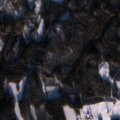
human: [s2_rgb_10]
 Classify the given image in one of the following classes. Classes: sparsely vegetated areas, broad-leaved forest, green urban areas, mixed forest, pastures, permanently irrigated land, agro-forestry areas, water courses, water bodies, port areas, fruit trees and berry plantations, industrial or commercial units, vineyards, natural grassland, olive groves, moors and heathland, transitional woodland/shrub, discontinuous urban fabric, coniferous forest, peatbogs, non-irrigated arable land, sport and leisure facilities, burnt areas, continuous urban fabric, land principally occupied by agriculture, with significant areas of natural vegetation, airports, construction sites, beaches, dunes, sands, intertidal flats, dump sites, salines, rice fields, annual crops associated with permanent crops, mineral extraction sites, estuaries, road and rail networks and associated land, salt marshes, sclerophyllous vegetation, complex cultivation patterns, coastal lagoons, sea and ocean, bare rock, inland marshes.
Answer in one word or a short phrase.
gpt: land principally occupied by agriculture, with significant areas of natural vegetation, coniferous forest, mixed forest, transitional woodland/shrub